Question: i want to build a linear chart show the user progress of loosing or gain weight , any help how to start ,
how can i draw the x and y access with data acoording to diet date and desired weight ,
and then draw the progress according to them

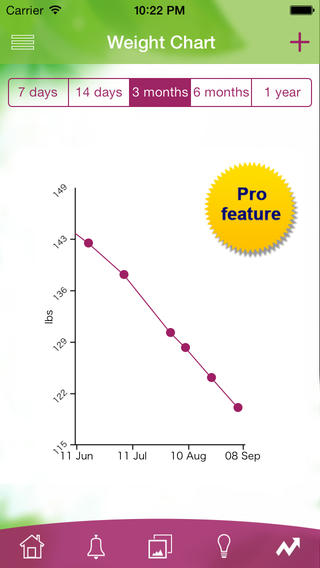
Answer: This will be done most easily using <URL>, a framework designed for creating 2D charts and graphs.
Another perhaps easier solution would be to use <URL>.